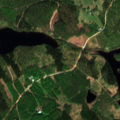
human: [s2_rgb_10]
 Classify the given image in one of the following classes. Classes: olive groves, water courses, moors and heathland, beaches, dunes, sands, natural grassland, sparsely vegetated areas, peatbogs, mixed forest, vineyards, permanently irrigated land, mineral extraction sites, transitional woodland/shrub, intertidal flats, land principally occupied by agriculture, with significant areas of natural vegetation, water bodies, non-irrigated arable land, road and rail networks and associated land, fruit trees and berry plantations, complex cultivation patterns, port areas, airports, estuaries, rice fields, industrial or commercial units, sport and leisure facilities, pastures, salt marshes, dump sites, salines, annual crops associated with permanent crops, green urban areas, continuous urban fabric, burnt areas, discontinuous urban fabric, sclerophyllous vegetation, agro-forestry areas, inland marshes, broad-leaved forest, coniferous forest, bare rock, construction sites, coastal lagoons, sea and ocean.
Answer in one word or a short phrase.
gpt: land principally occupied by agriculture, with significant areas of natural vegetation, broad-leaved forest, mixed forest, water bodies